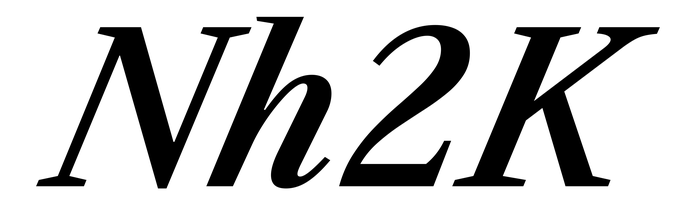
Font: LibreCaslonText-Italic_SemiBold_Italic